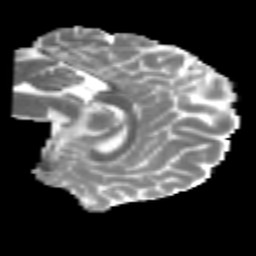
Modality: MD
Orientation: sagittal
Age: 28
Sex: male
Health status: healthy